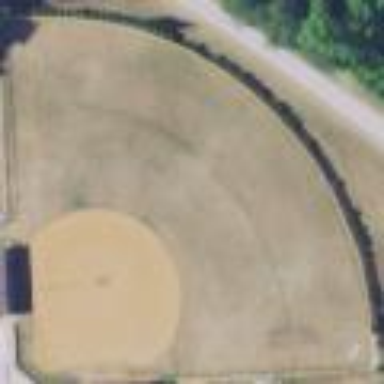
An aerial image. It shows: Baseball pitch for leisure and sports activities.